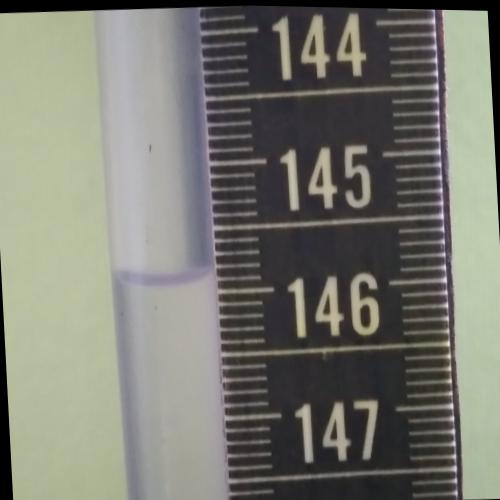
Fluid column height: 145.9 cm